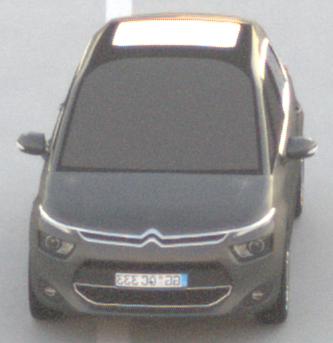
Make: Citroen
Model: Grand C4 Picasso VTi 120
Detailed model: Grand C4 Picasso (II)
Model produced from: 2013/10
Model produced until: 2015/02
Doors: 5
Color: gray
Road condition: dry road
Daytime: sunrise or sunset
Contrast: low contrast